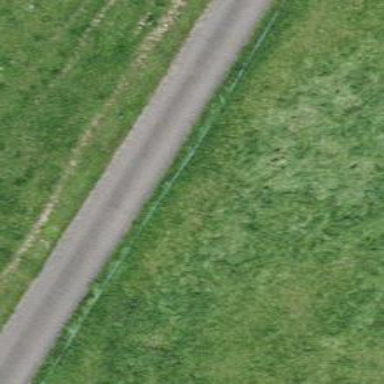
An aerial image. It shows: Well-maintained track road with grade 1 tracktype.